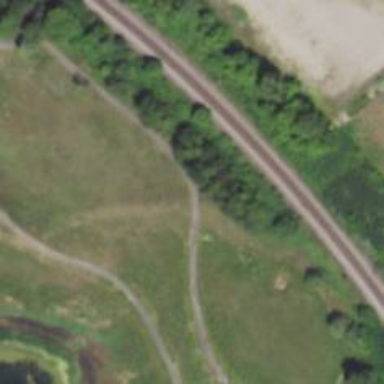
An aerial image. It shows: Path for both road and golf.